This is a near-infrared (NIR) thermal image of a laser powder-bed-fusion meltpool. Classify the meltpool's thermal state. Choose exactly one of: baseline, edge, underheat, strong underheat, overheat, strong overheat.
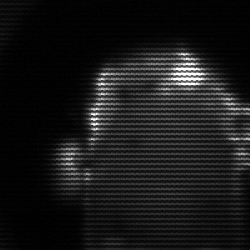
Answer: baseline